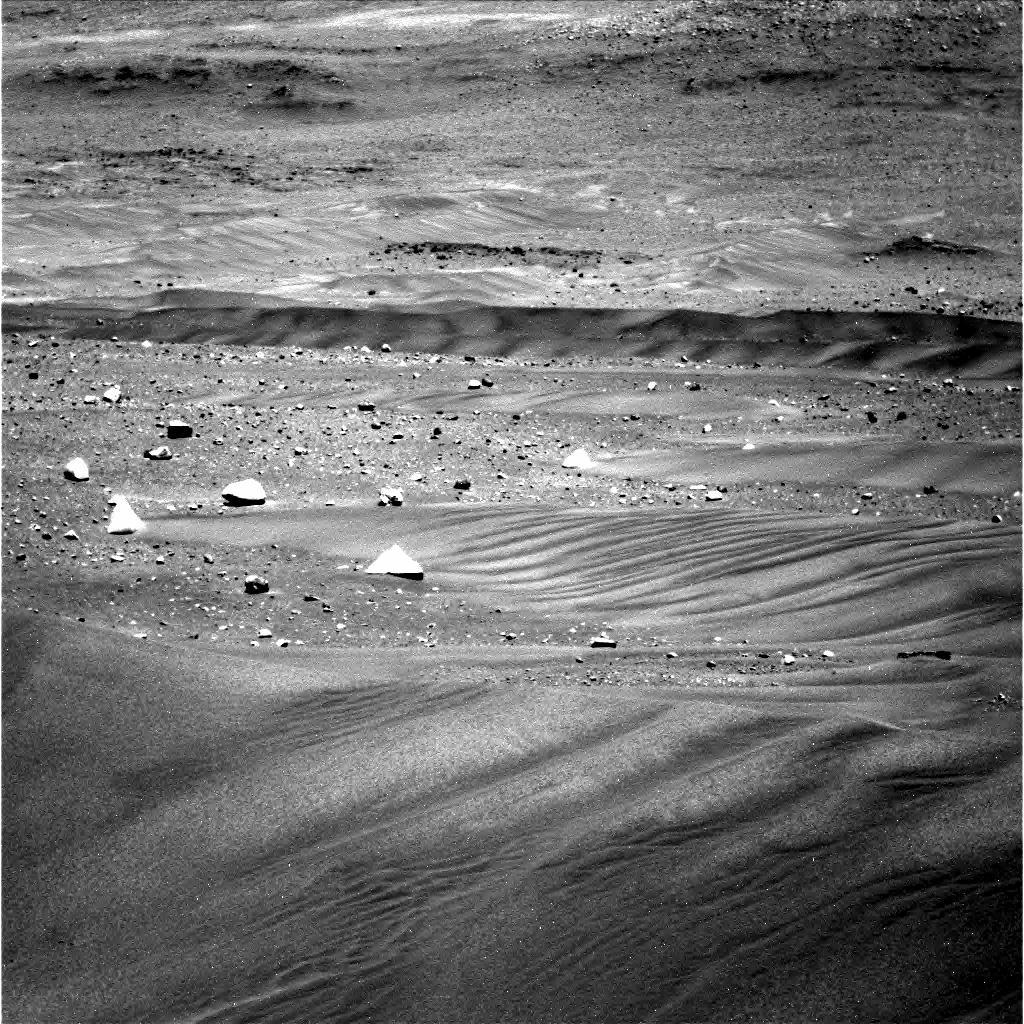
Terrain classes present: Gravel / Sand / Soil, Rock